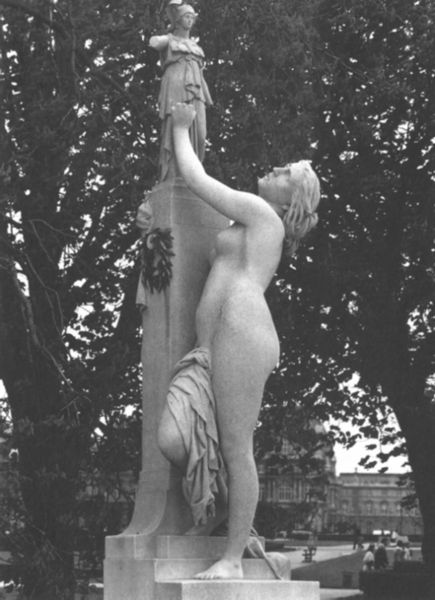
Titel: Kassandra begibt sich unter den Schutz der Pallas Athene
Künstler: Aimé Millet
Standort: Paris, Jardin des Tuileries (EU - F)
Schlagwörter: baum, blätter, gott, kopf, nackt, bäume, äste, nase, arme, hände, figur, gewand, haare, fassen, skulptur, statue, götter, hermes, anbetung